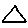
Label: triangle